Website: apple
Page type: customer-info-address
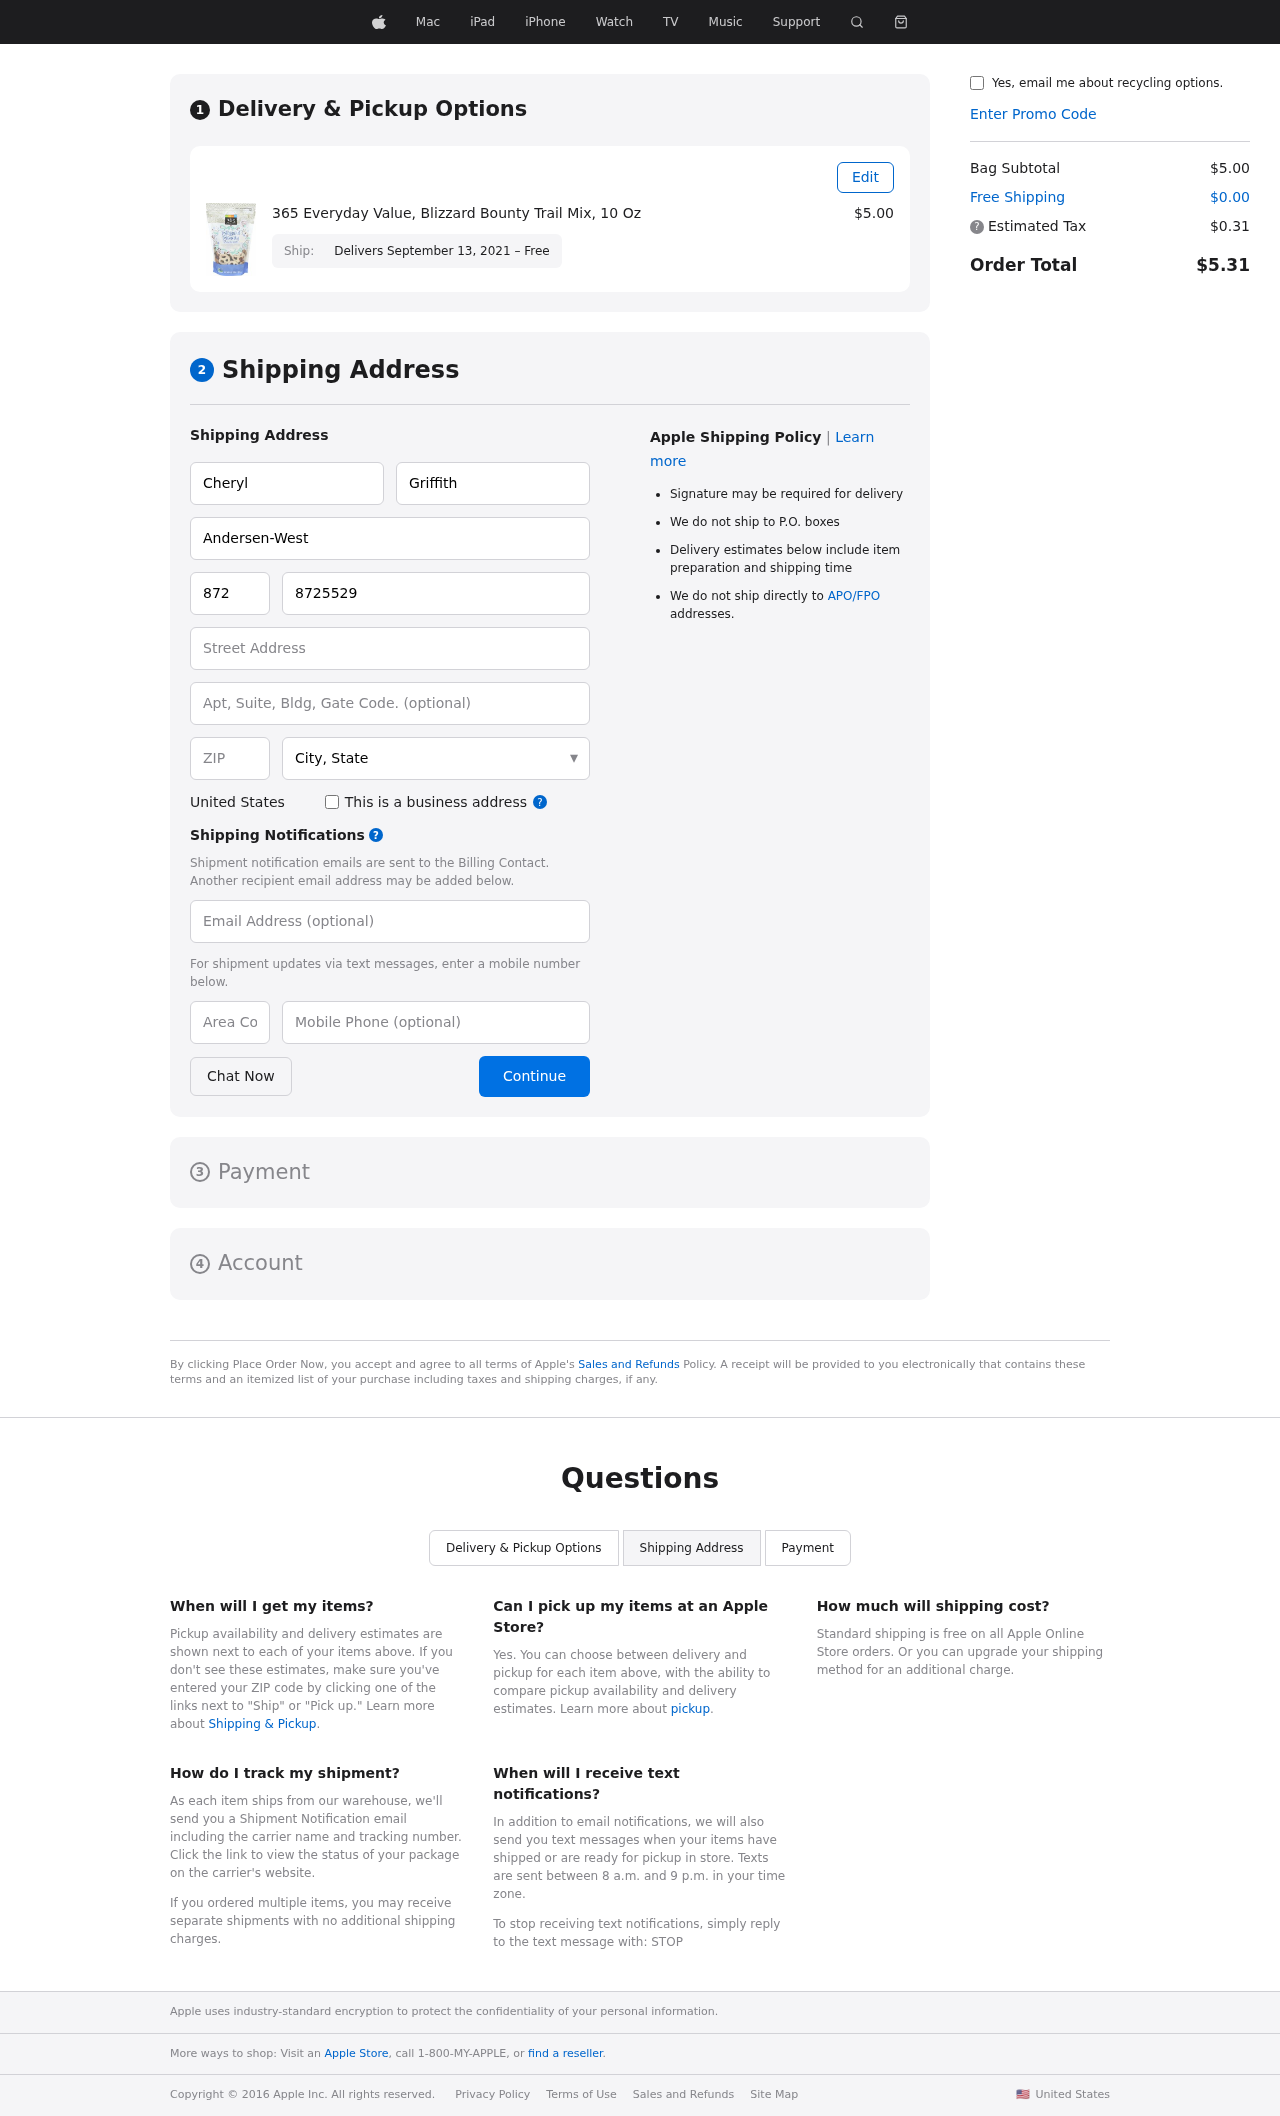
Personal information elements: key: PII_CITY_STATE
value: Port Kevin, AK
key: PII_COMPANY
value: Andersen-West
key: PII_COUNTRY
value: United States
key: PII_EMAIL
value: cheryl.griffith@gmail.com
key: PII_FIRSTNAME
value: Cheryl
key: PII_LASTNAME
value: Griffith
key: PII_PHONE
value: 8725529913
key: PII_PHONE_AREA
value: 872
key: PII_POSTCODE
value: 05096
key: PII_STREET
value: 558 Manuel Loaf
Product elements: key: PRODUCT1_NAME
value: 365 Everyday Value, Blizzard Bounty Trail Mix, 10 Oz
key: PRODUCT1_PRICE
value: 5
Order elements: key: ORDER_DELIVERY_DATE
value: Delivers September 13, 2021 – Free
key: ORDER_SUBTOTAL
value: $5.00
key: ORDER_SHIPPING_COST
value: $0.00
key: ORDER_TAX
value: $0.31
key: ORDER_TOTAL
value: $5.31